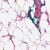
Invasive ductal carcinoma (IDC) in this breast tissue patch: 0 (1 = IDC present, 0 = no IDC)